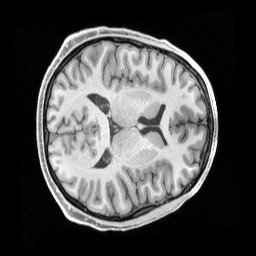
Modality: T1w
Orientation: axial
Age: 29
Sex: male
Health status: healthy
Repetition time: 2.4 s
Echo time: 0.00222 s